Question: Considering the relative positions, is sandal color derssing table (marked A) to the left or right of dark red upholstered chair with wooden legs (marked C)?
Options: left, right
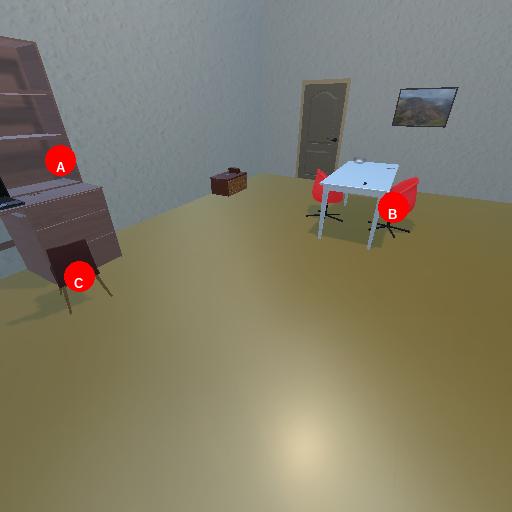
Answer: left